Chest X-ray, PA view. Patient: 37 years old, sex F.
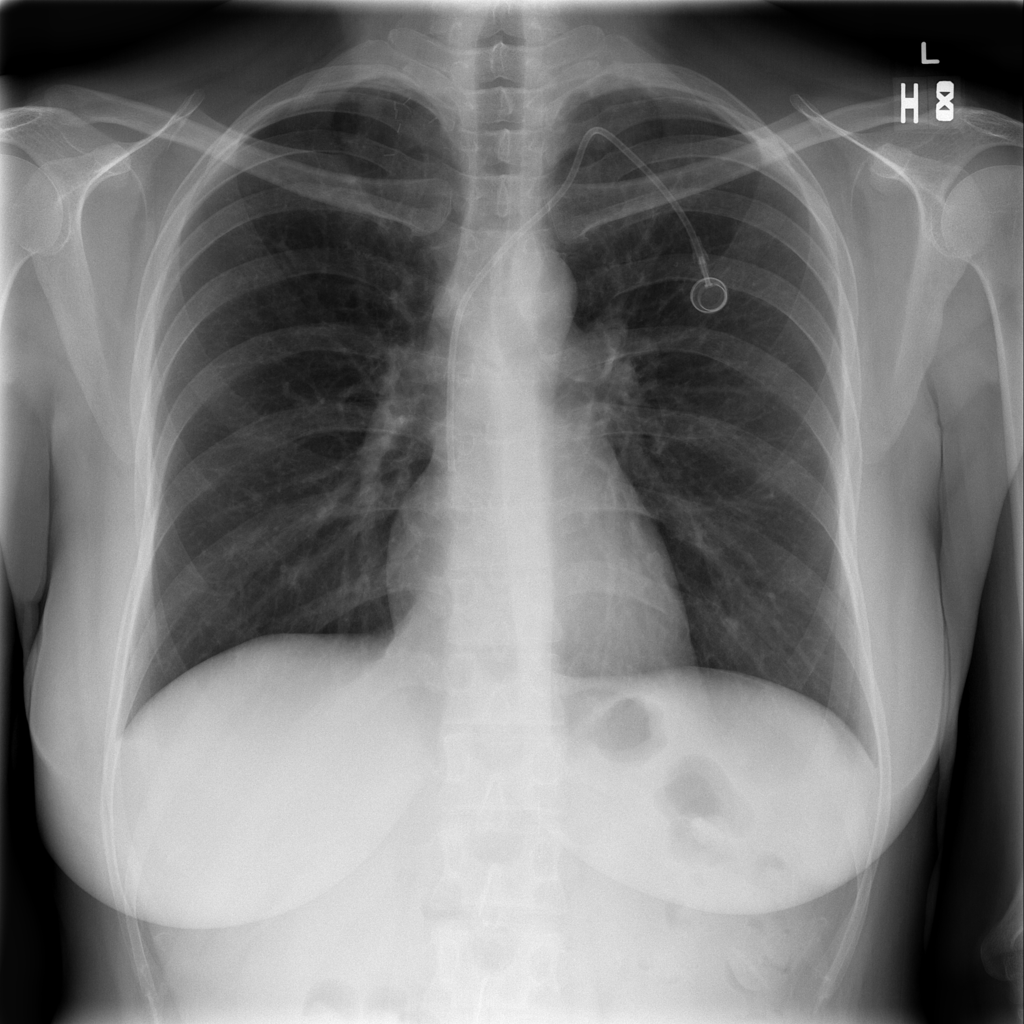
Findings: No Finding